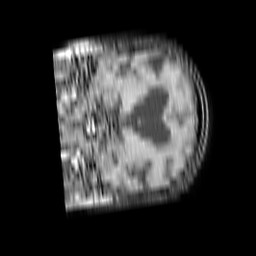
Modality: T1w
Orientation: coronal
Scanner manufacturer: philips
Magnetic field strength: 1.5 T
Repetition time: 0.1889 s
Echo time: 0.001906 s